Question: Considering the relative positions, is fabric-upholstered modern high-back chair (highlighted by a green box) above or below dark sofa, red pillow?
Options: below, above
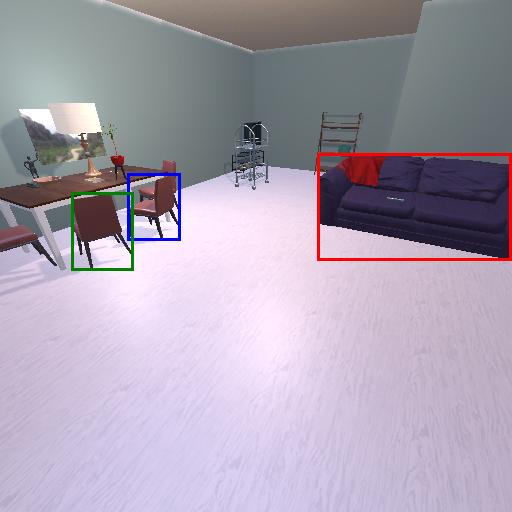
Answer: below